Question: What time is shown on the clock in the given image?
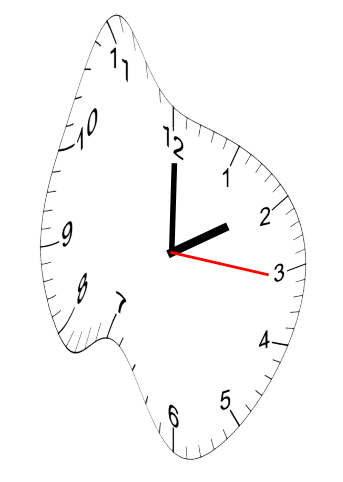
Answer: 02:00:16